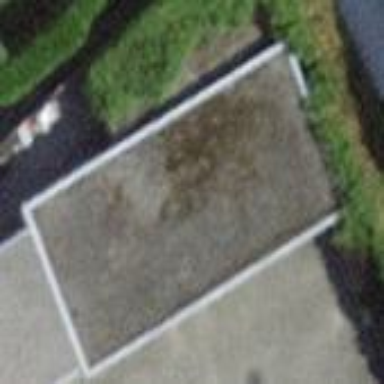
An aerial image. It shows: Garage.